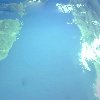
Label: water